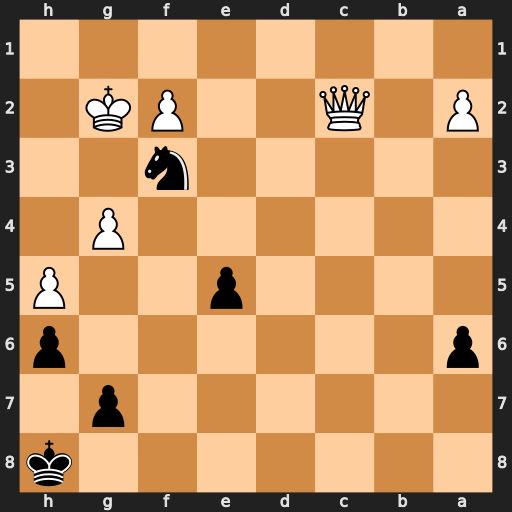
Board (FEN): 7k/6p1/p6p/4p2P/6P1/5n2/P1Q2PK1/8
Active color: b
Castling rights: -
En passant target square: -
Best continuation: Ne1+ Kg3 Nxc2